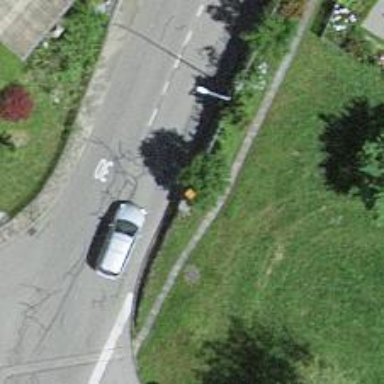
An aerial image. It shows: Orange aerial marker.